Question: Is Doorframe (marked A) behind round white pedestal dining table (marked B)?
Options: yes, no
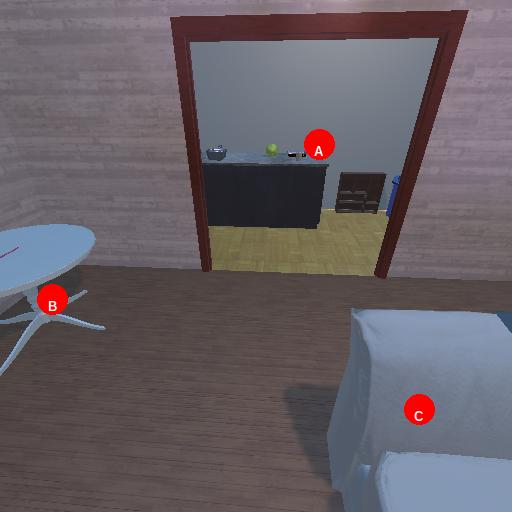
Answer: yes